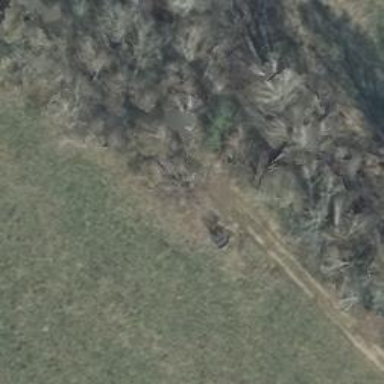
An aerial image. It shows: Hunting stand.